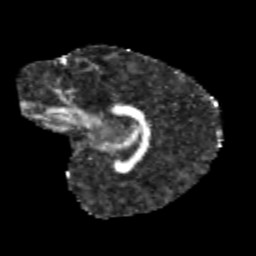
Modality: FA
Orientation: sagittal
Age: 10
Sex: male
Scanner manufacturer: siemens
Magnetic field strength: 3 T
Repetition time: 3.8 s
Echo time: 0.07 s